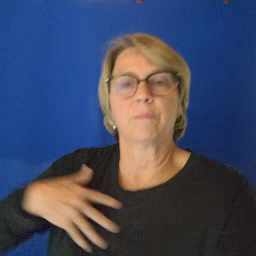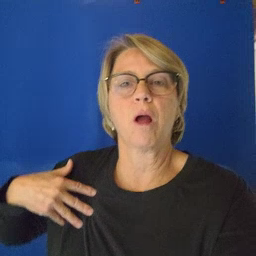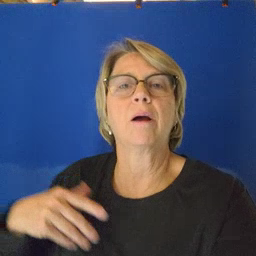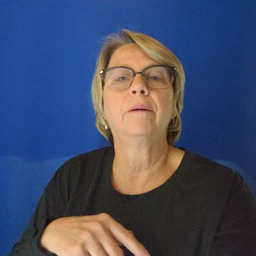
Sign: zebra